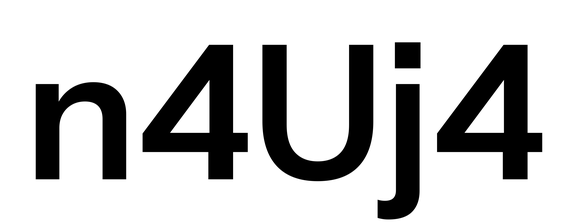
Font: InstrumentSans_SemiBold